Interaction volume radius: 5 \u00c5
Interaction volume height: 25 \u00c5
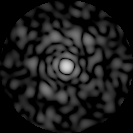
Disorder parameter: 0.8214